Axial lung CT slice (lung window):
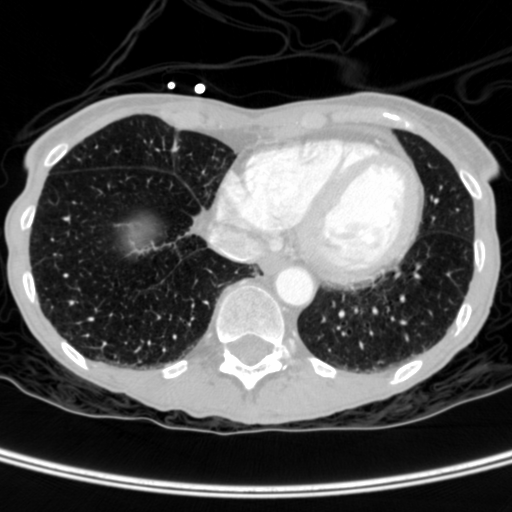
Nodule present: no